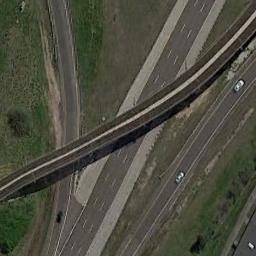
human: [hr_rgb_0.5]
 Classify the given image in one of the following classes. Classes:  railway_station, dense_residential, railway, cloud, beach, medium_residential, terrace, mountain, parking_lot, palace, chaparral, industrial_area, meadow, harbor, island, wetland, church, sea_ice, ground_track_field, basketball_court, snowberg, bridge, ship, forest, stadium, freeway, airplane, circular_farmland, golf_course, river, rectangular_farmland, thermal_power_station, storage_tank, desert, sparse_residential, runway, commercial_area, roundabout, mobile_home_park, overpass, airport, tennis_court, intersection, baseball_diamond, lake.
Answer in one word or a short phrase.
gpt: overpass